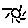
Label: sun